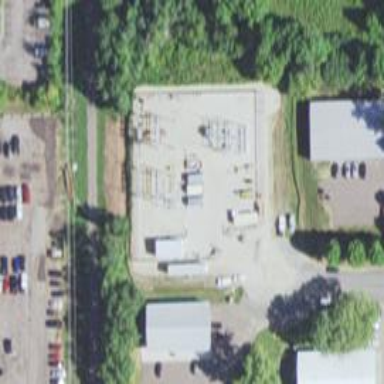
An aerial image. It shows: Power substation enclosed by wire fence.